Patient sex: M
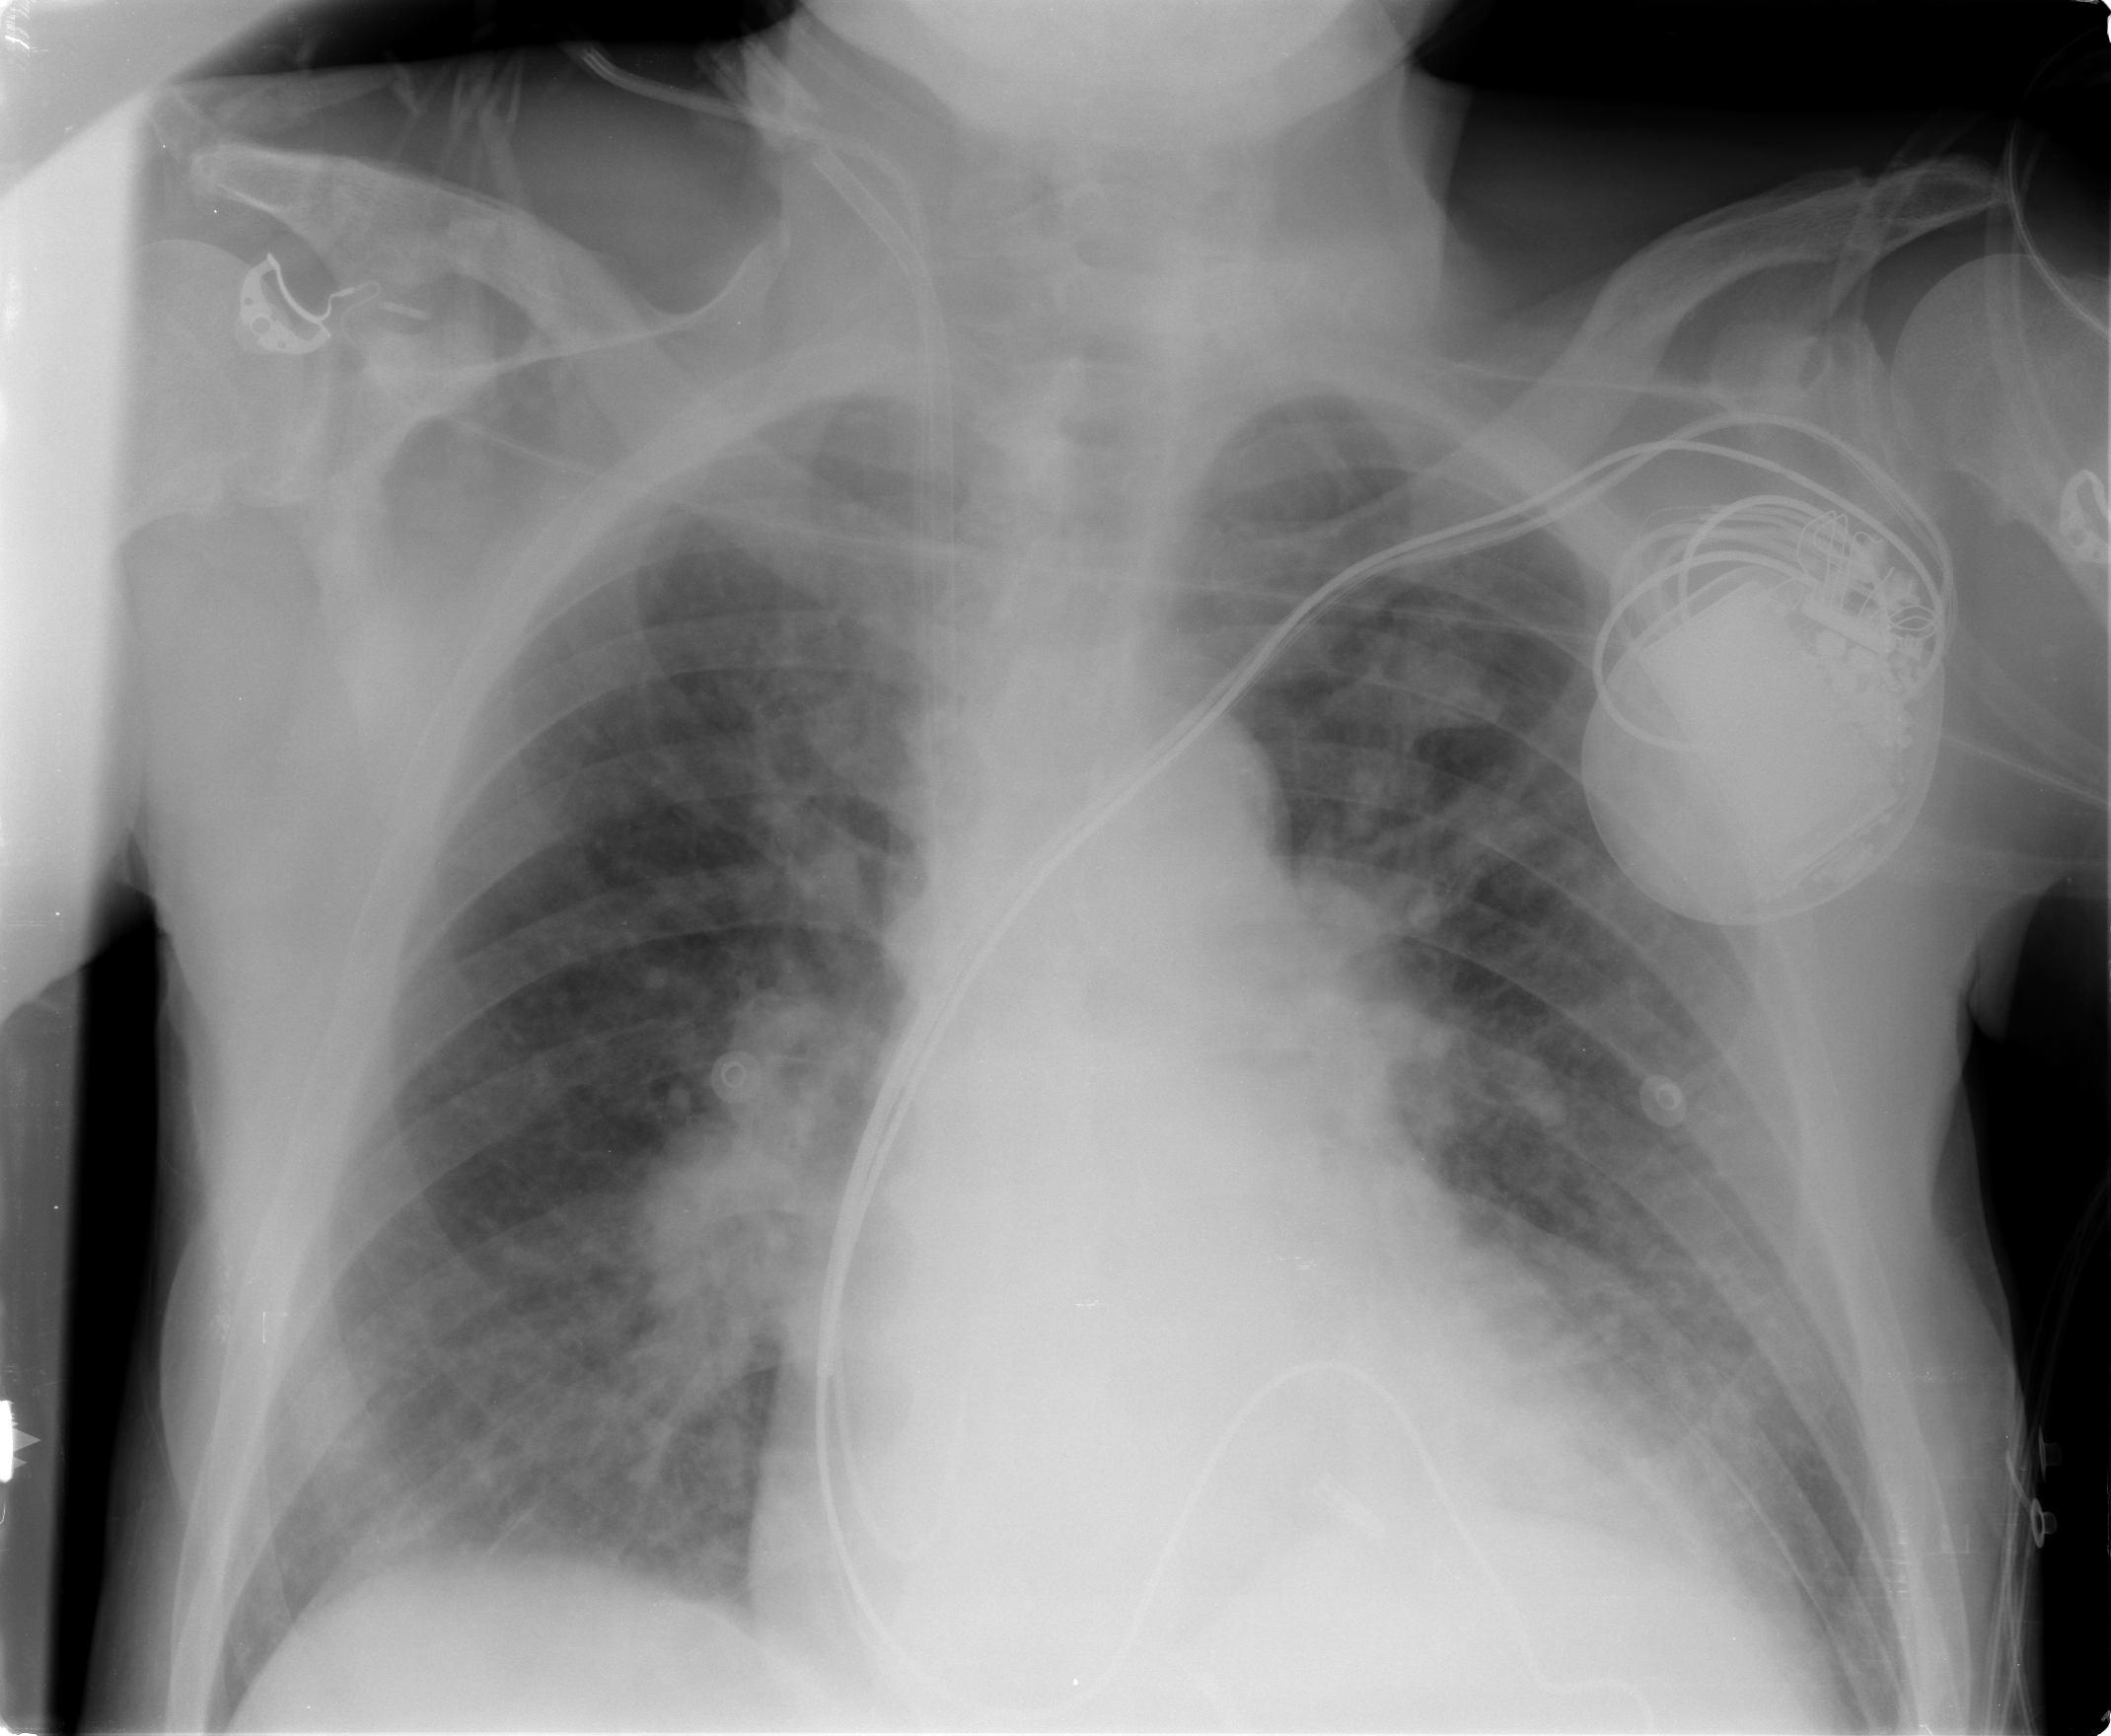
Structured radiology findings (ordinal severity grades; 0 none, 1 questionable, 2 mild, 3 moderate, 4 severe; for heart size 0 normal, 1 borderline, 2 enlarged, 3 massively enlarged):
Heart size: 2
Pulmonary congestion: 1
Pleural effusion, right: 0
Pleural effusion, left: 0
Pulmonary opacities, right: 0
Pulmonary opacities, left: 0
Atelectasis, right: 1
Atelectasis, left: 2